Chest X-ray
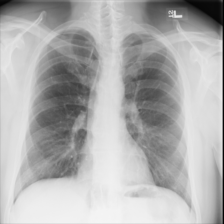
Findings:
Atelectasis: negative
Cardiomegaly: negative
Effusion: negative
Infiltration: negative
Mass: negative
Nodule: negative
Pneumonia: negative
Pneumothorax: negative
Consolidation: negative
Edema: negative
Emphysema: negative
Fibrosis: negative
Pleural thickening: negative
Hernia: negative